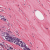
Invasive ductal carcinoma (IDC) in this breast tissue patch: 0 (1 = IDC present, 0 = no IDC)